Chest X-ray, PA view. Patient: 66 years old, sex M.
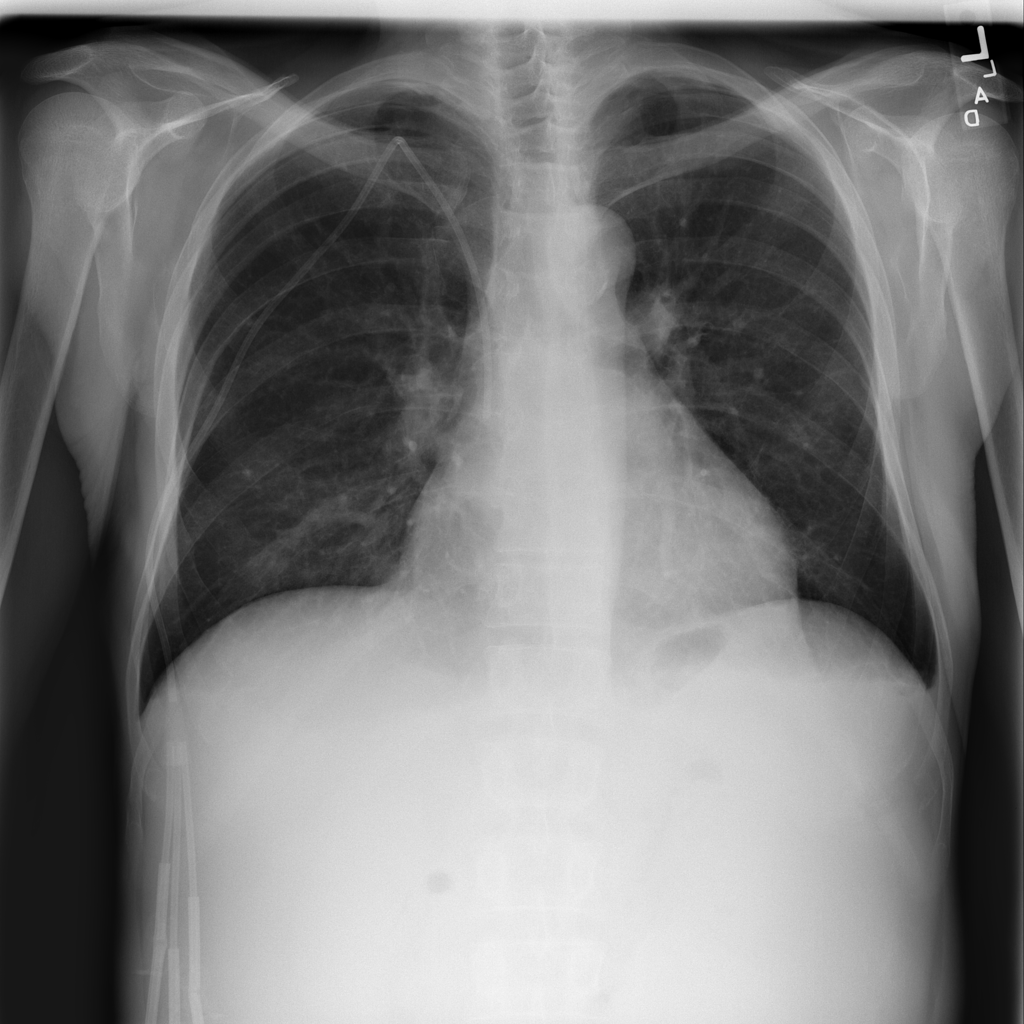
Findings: Effusion, Mass